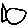
Label: fish